Question: I am using CGridView to show data in grid format, but i am not able to create a custom footer,
the code that i am using,
'''
<?php
$this->widget('zii.widgets.grid.CGridView',
array('dataProvider' => $dataProvider,
'columns' => array(
array(
'name' => 'created_date',
'header' => 'Created',
),
array(
'name' => 'access_date',
'header' => 'Accessed',
),
array(
'name' => 'referenceCode',
'header' => 'Ref Code',
),
array(
'name' => 'designation',
'header' => 'Designation',
),
array(
'name' => 'company',
'header' => 'Company',
),
array(
'name' => 'recommended_actions',
'header' => 'Recommended Action',
'type' => 'html',
'value' => function($jobBoard) {
return CHtml::link($recAction[0]['display_text'], Yii::app()->createUrl($actionUrl, $params));
}
),
array(
'class' => 'CDataColumn',
'header' => 'List of Actions',
'type' => 'html',
'value' => function($jobBoard){
echo '<div class="action-joborder">
<ul class="moveto-joborder">
<li>Action <img height="6" width="7" alt="" src="images/bg_action.gif">
<ul>';
echo '<li>'.CHtml::link($actionArray['display_text'], Yii::app()->createUrl($actionUrl, $params)).'</li>';
echo '</ul>
</li>
</ul>
</div>';
},
'name' => 'actions',
),
)));
?>
'''
the above code gives me footer with pagination only, i want to place a some Button element to give the grid some control.
the grid should look like,

is there any way i can make custom element at the footer.
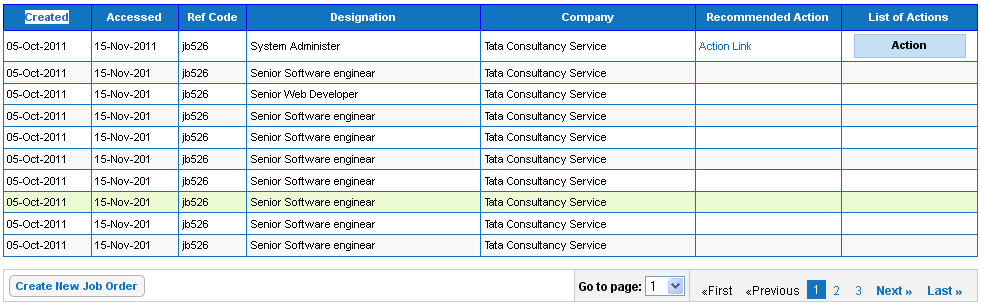
Answer: You can extend framework/zii/widgets/grid/CGridView.php and use it in your code. extend the following method to change footer
'''
public function renderTableFooter()
{
$hasFilter=$this->filter!==null && $this->filterPosition===self::FILTER_POS_FOOTER;
$hasFooter=$this->getHasFooter();
if($hasFilter || $hasFooter)
{
echo "<tfoot>
";
if($hasFooter)
{
echo "<tr>
";
foreach($this->columns as $column)
$column->renderFooterCell();
echo "</tr>
";
}
if($hasFilter)
$this->renderFilter();
echo "</tfoot>
";
}
}
'''